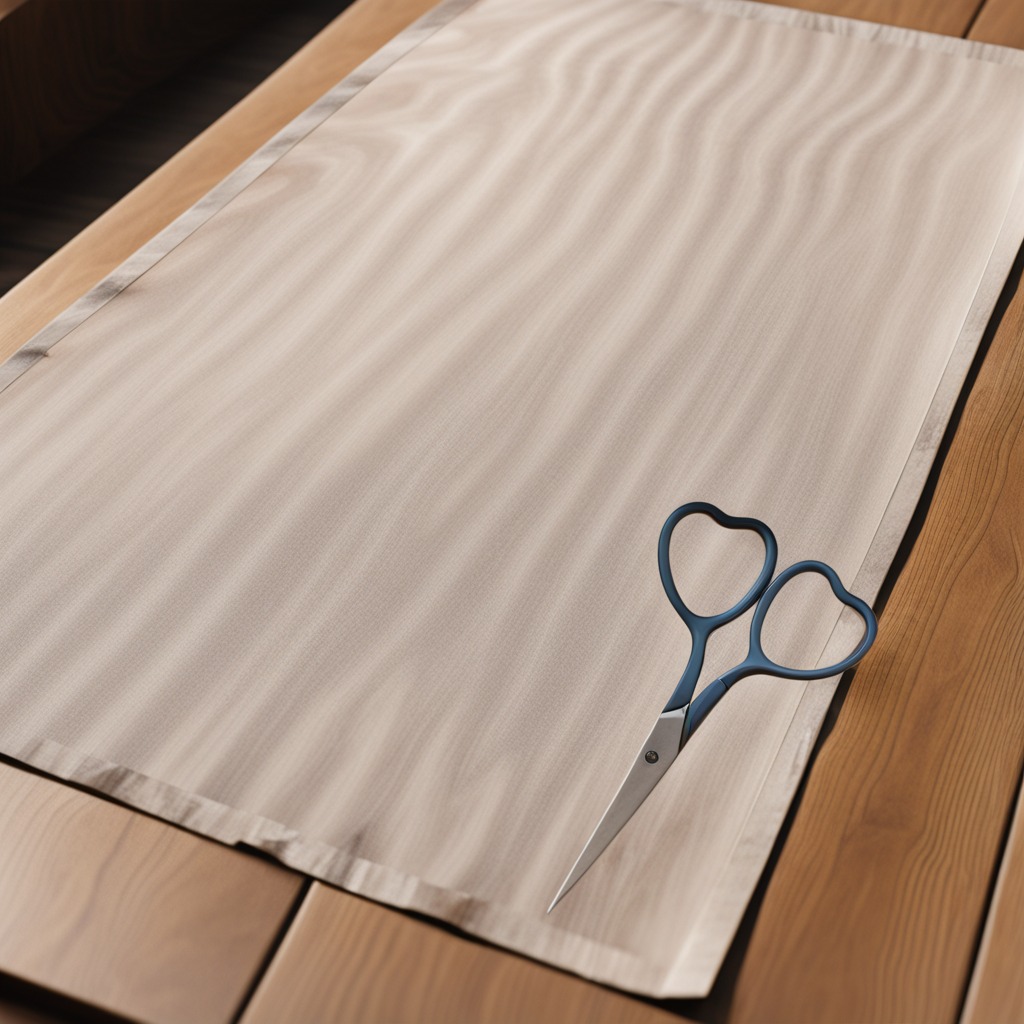
A scissor lies on a wooden table.